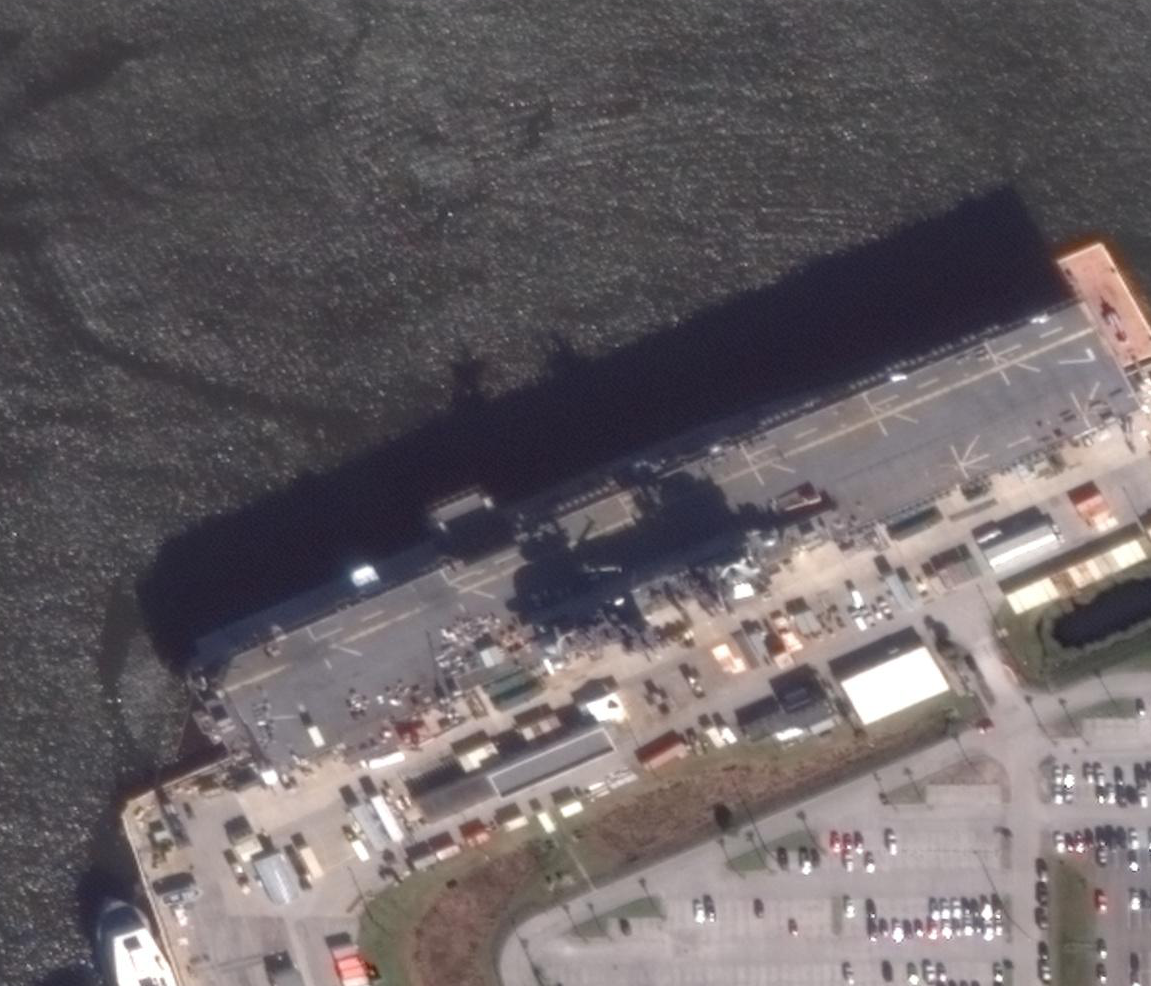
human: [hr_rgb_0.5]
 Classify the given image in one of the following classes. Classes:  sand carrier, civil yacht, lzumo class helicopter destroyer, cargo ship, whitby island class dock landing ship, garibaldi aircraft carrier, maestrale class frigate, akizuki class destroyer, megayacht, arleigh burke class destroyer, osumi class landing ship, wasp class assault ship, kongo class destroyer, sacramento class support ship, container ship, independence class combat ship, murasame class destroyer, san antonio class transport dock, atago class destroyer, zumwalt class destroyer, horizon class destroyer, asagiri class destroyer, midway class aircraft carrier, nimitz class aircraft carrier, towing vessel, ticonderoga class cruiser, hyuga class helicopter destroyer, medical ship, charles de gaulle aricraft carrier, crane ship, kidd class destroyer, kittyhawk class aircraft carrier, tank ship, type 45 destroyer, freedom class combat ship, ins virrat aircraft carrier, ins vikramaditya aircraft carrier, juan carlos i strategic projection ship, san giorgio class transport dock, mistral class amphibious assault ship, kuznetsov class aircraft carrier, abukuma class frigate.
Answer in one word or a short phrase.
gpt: Wasp class assault ship